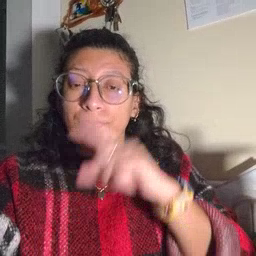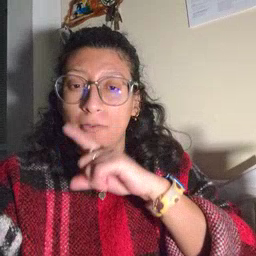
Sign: mouse